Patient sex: M
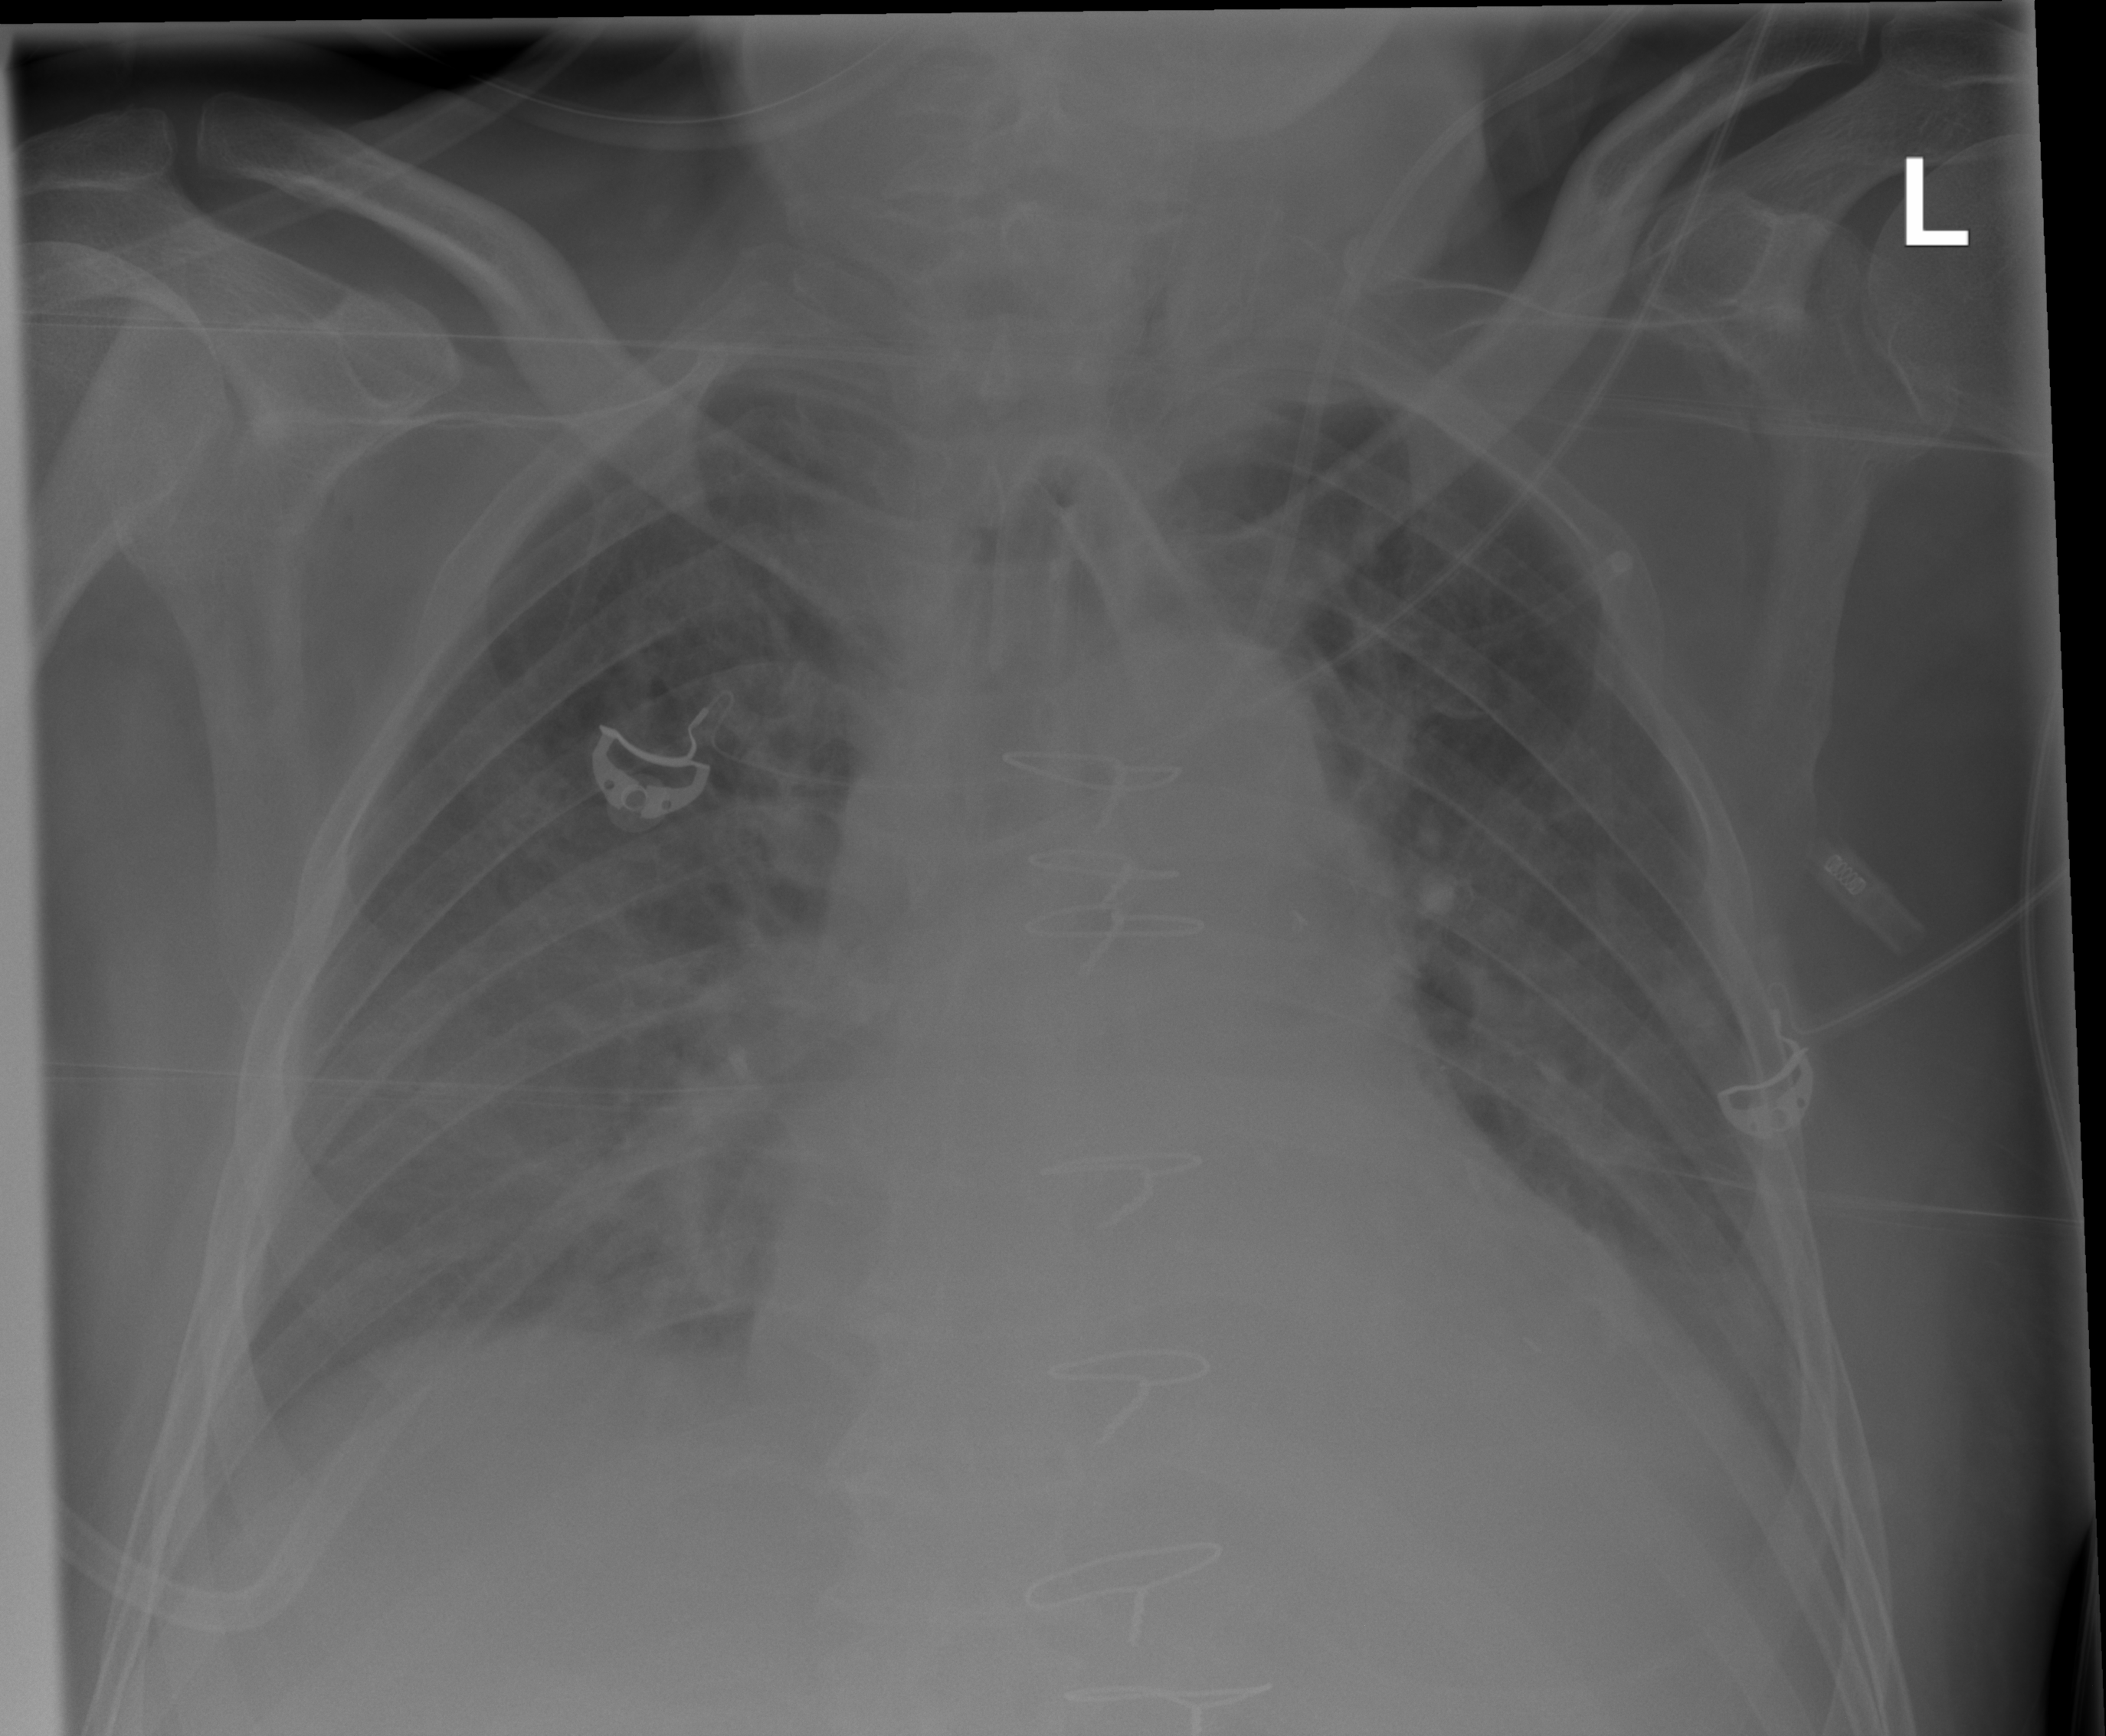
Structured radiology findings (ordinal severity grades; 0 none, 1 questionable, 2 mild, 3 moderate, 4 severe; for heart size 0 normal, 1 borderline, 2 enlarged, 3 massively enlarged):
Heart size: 2
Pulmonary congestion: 2
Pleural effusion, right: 0
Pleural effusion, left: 2
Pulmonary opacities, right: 0
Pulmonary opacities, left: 2
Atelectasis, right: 2
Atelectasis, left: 2